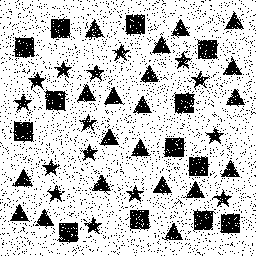
Squares: 13
Triangles: 20
Stars: 15
Total shapes: 48